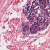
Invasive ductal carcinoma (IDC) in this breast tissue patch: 0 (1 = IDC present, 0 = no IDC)